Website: slack
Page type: billing-address
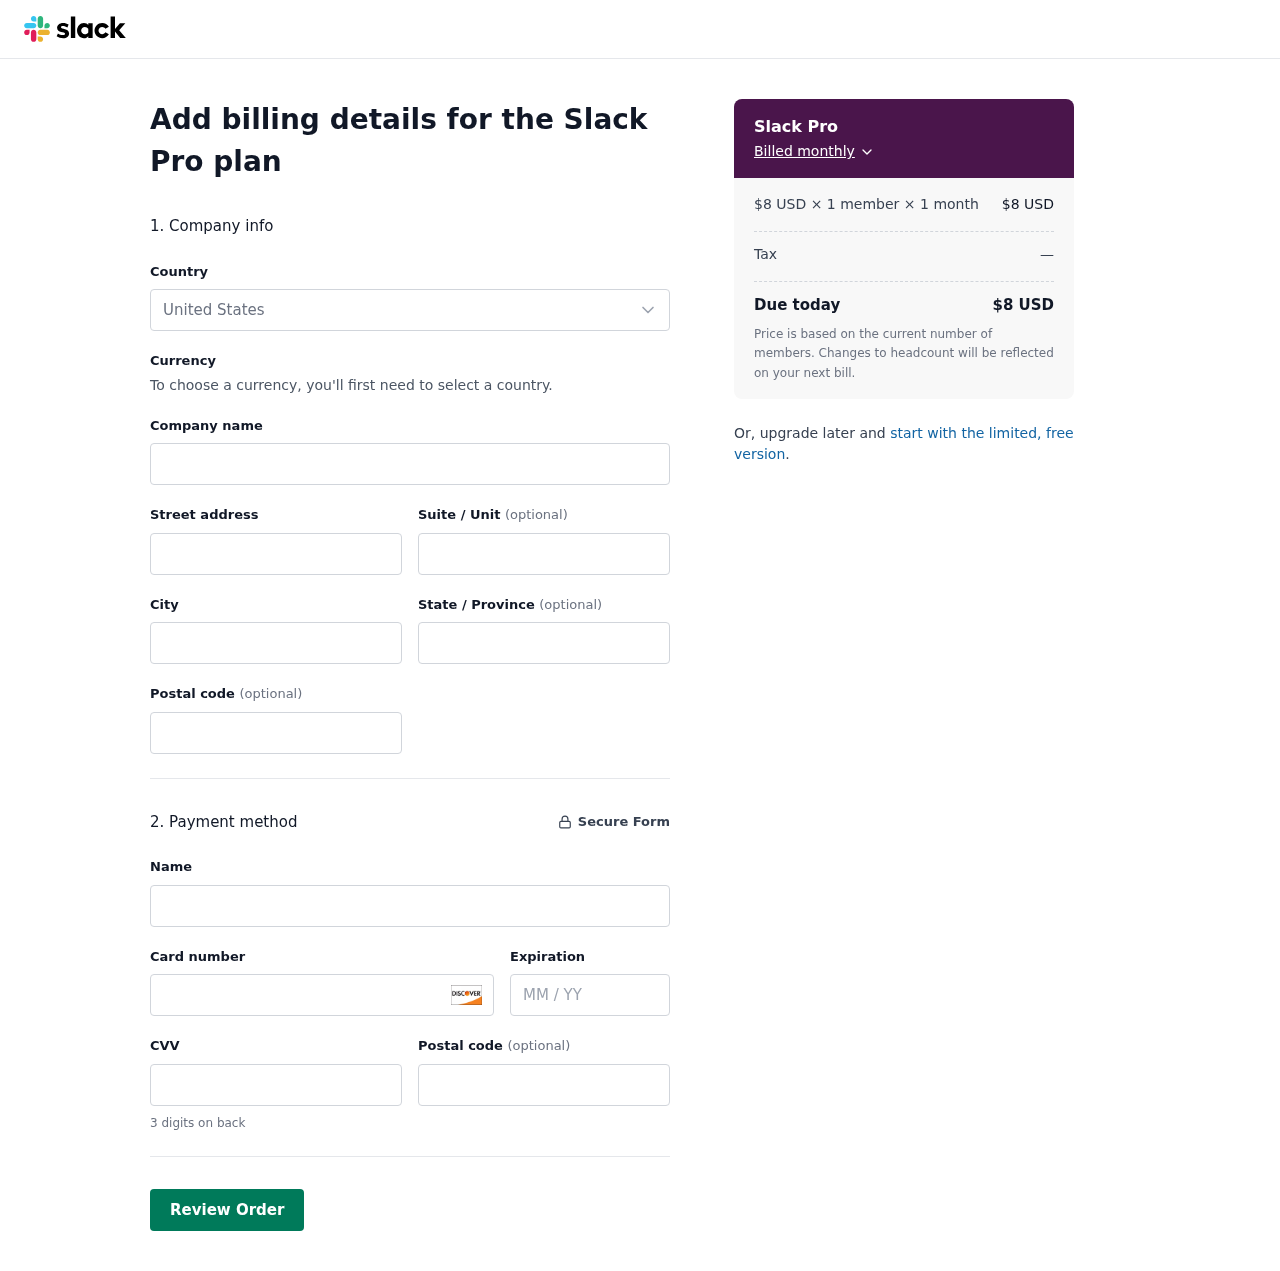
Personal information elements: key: PII_CARD_CVV
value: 365
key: PII_CARD_EXPIRY
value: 09/28
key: PII_CARD_NUMBER
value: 6515 7038 9940 2287
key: PII_CITY
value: Hutchinsonchester
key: PII_COUNTRY
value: United States
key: PII_FULLNAME
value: Judy Nelson
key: PII_POSTCODE
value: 92618
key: PII_POSTCODE2
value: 45019
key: PII_STATE
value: Wisconsin
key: PII_STREET
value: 383 Lopez Stream
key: PII_STREET2
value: Apt. 018
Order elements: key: ORDER_PLAN_PRICE
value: $8 USD
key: ORDER_NUM_MEMBERS
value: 1 member
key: ORDER_NUM_MONTHS
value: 1 month
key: ORDER_SUBTOTAL
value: $8 USD
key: ORDER_TAX
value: —
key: ORDER_TOTAL
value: $8 USD